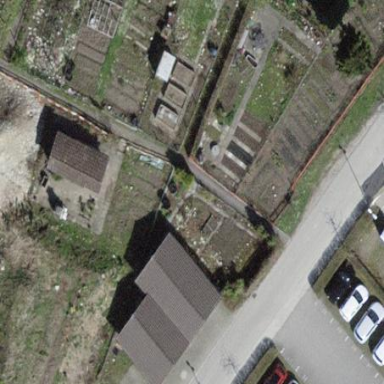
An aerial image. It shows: Garage building.